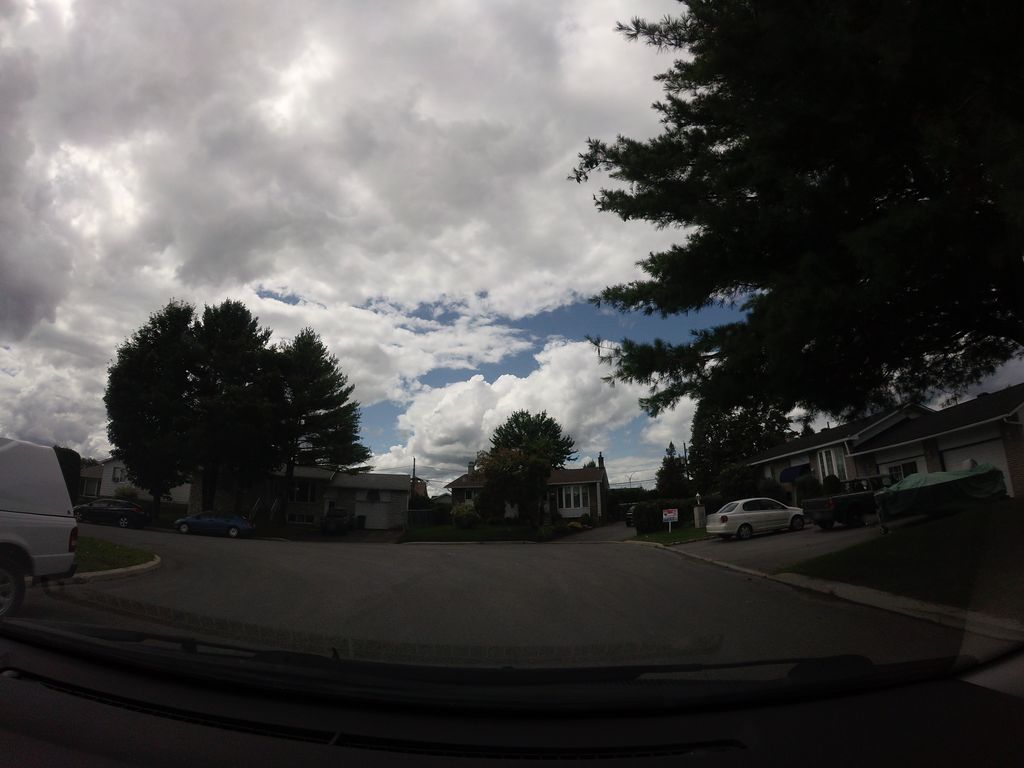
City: ottawa-gatineau